Aerial crown-view tile of a tropical tree (Barro Colorado Island, Panama), acquired 20250915:
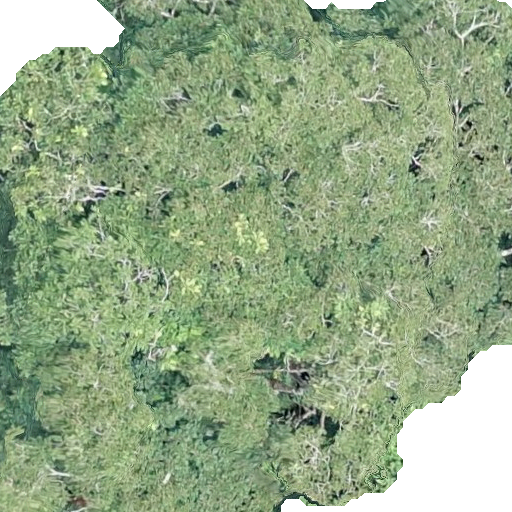
Species: Dipteryx oleifera
GBIF accepted scientific name: Dipteryx oleifera
Crown area: 463.695 m²